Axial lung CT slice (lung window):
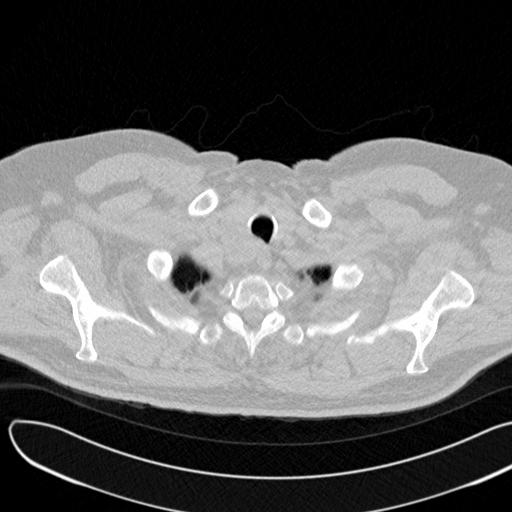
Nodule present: no